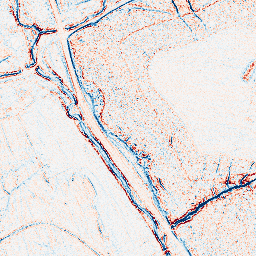
Category: edge_preserving
Decomposition family: bilateral
Decomposition parameters: d: 5
sigma_color: 150
sigma_space: 50
Upsampling method: quadratic
Upsampling parameters: scale: 8
Upsampling scale: 8